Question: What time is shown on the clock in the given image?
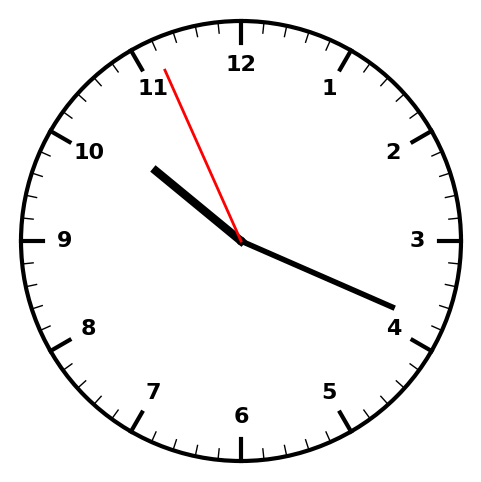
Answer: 10:18:56